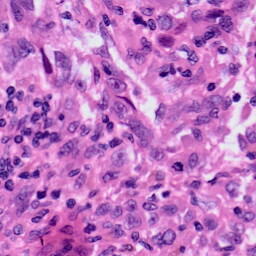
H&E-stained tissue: Skin